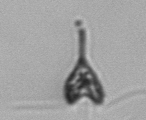
Label: Pyramimonas_longicauda